Question: I would like to open a folder using the file explorer of DDMS, but when i try to expand that folder so that I could see its content nothing happens.
The folder is the 'data' directory of my Padfone(not rooted) and looks like this:

Has somebody an idea how to make this work?
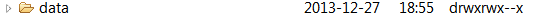
Answer: (Only for rooted device)
You must edit permission of data folder.
1. Root your device.
2. then go to " http://www.appsapk.com/root-explorer " download & install in your device.
3. open the app, then On top select "Monunted as r/w"
4. then press over data folder (long click) and find Permission option
Have a somenthing like that
read write execute
User
Group
Others
Make sure that "Others" have a check for read.
Do it for all the folders you want to access...
Then go to Eclipse and try again.
I hope it'll help you.